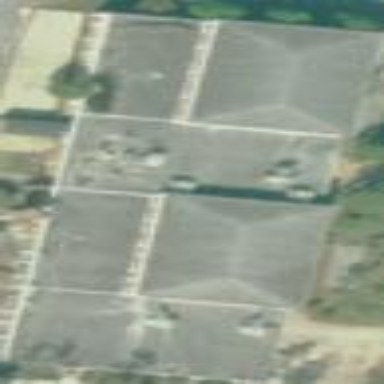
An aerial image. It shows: School building.